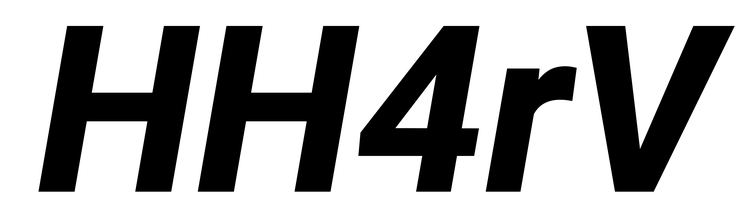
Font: Roboto-Italic_ExtraBold_Italic